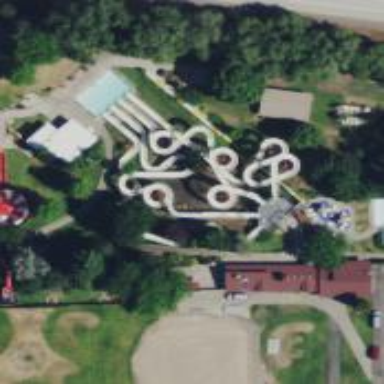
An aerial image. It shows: Water slide attraction.